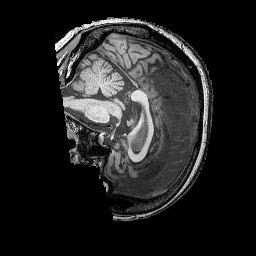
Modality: T1w
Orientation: sagittal
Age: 72
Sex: female
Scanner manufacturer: siemens
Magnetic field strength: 3 T
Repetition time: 2.25 s
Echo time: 0.00415 s